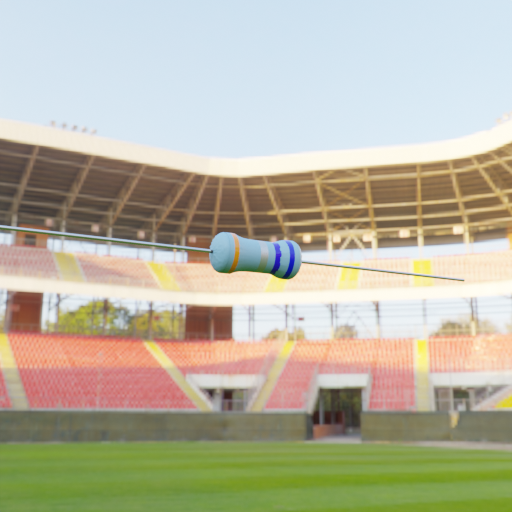
Resistor colour bands (in order): orange, silver, blue, blue